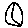
Label: moon